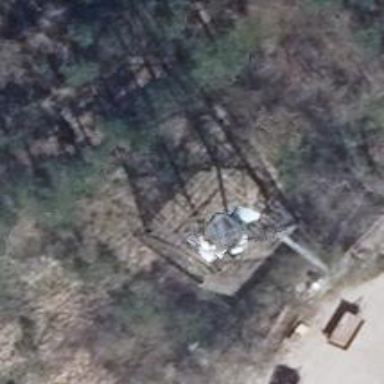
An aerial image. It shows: Communication tower.